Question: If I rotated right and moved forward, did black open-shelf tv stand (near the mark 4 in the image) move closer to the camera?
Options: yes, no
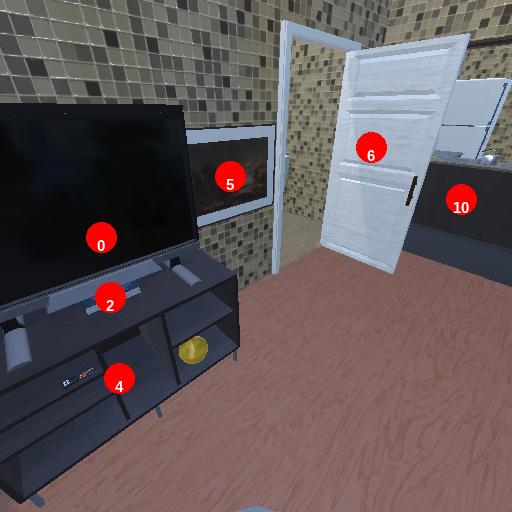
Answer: yes